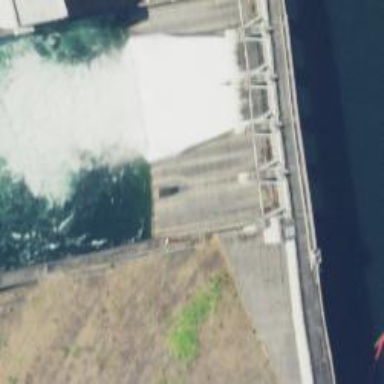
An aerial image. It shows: Dam along waterway.